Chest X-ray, PA view. Patient: 58 years old, sex F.
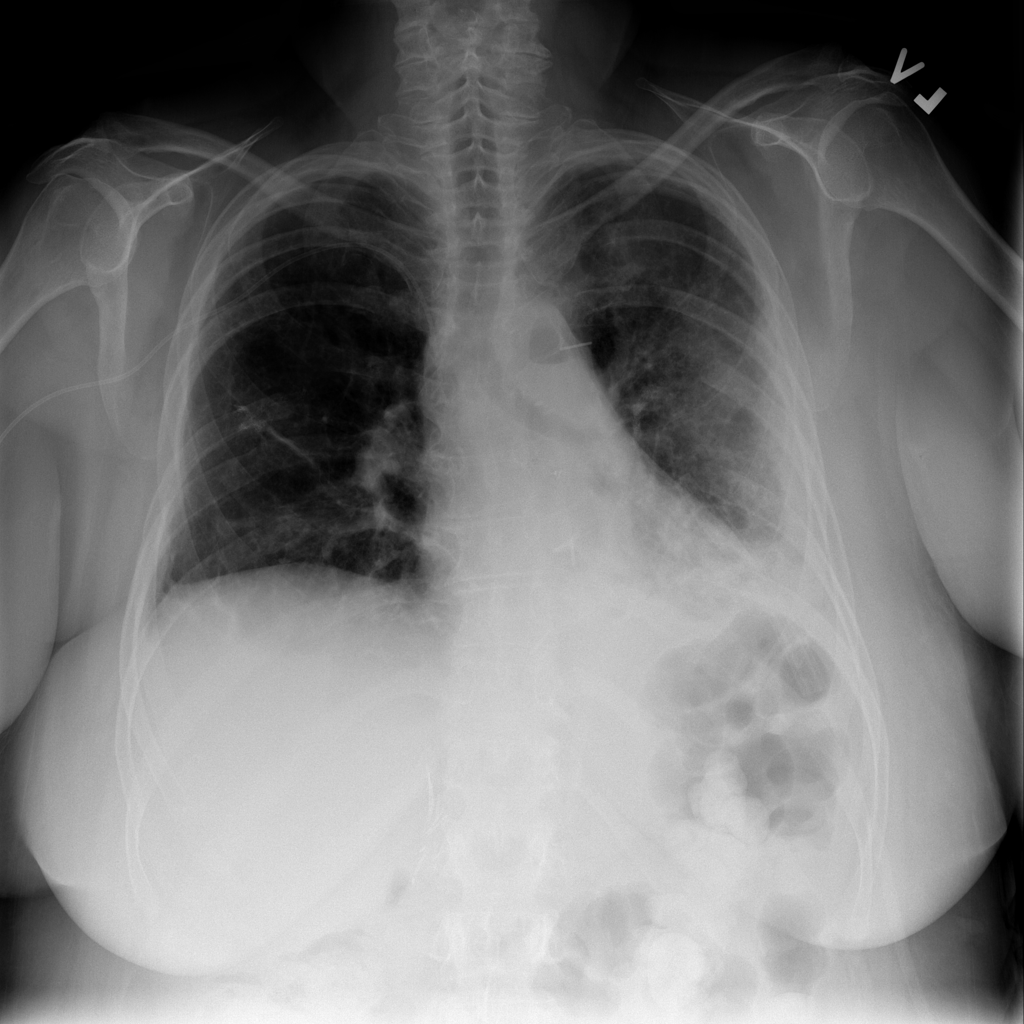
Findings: Edema, Effusion